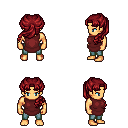
a pixel art fantasy rpg character, male body template, human, tanned skin, maroon tunic, teal pants, brunette princess hairstyle, four views (front, back, left, right), 2x2 character sprite sheet, small pixel art, hard edges, no anti-aliasing